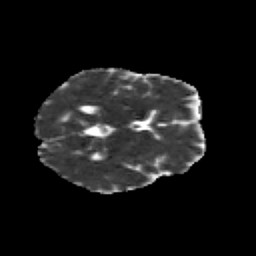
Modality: MD
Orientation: axial
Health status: healthy
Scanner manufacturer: siemens
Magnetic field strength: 3 T
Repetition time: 12 s
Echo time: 0.092 s